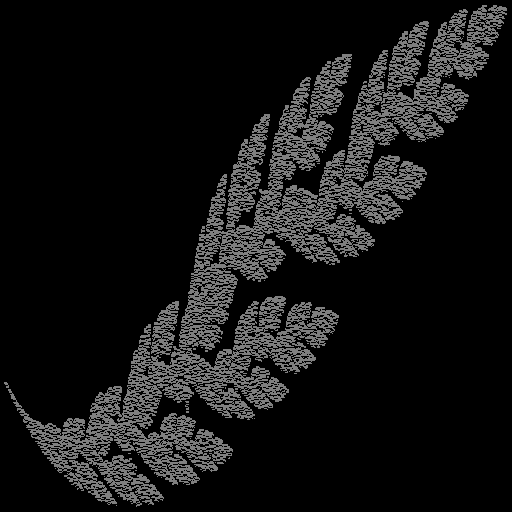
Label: shieldfern